Question: I need to use font-size smaller than 8px. But Android version 2 or earlier seems to force font-size to 8px as the smallest size.
Is there any way to get the font-size smaller than 8px?
Here is the html/css I use:
'''
...
<meta name="viewport" content="width=device-width, minimum-scale=1, maximum-scale=1" />
...
<p style="font-size: 12px">Hello 12px</p>
<p style="font-size: 11px">Hello 11px</p>
<p style="font-size: 10px">Hello 10px</p>
<p style="font-size: 9px">Hello 9px</p>
<p style="font-size: 8px">Hello 8px</p>
<p style="font-size: 7px">Hello 7px</p>
<p style="font-size: 6px">Hello 6px</p>
<p style="font-size: 5px">Hello 5px</p>
<p style="font-size: 4px">Hello 4px</p>
<p style="font-size: 3px">Hello 3px</p>
<p style="font-size: 2px">Hello 2px</p>
'''
And here is the result on an Andorid 2.2:

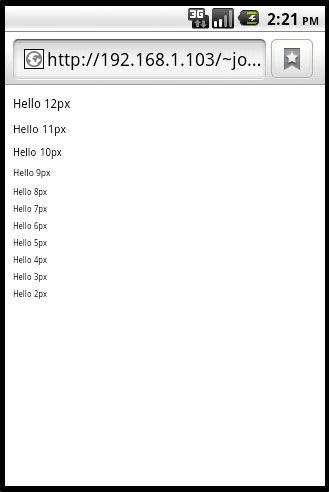
Answer: And the answer is yes, use this line in you css:
'''
-webkit-text-size-adjust: none;
'''
<URL>
<URL>